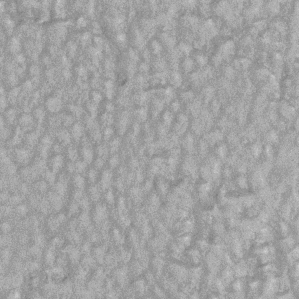
Label: frost